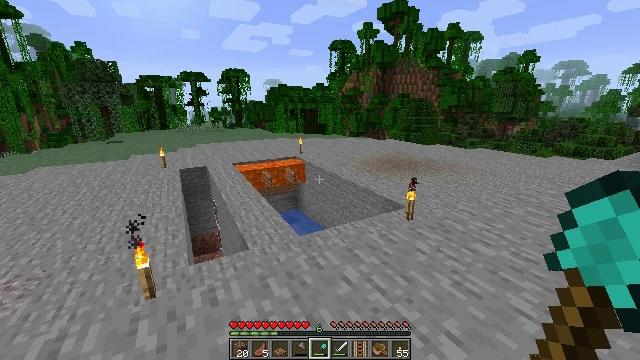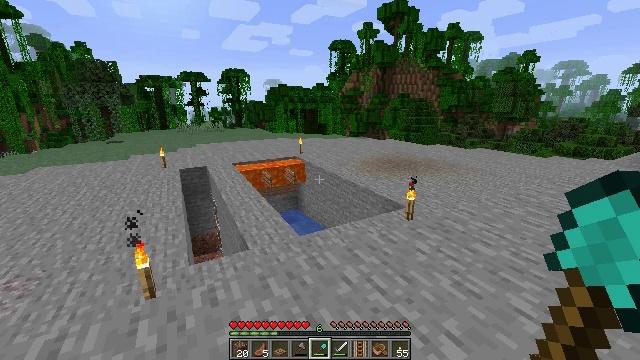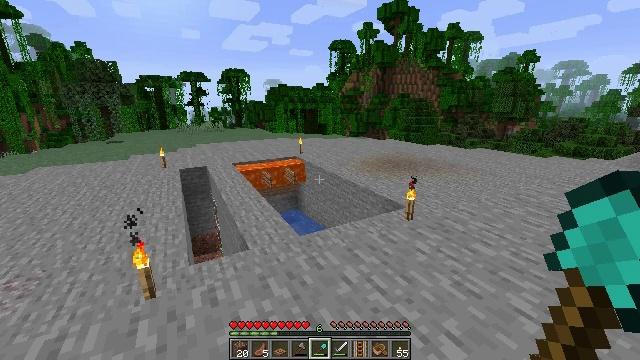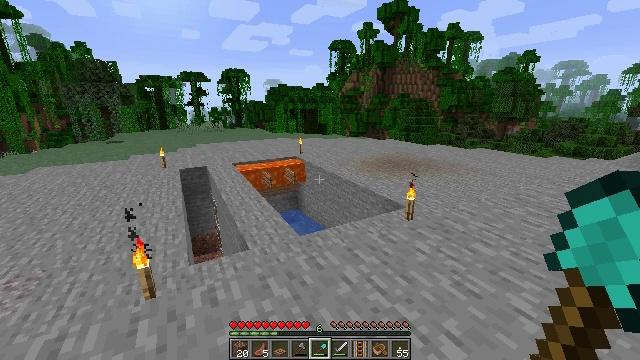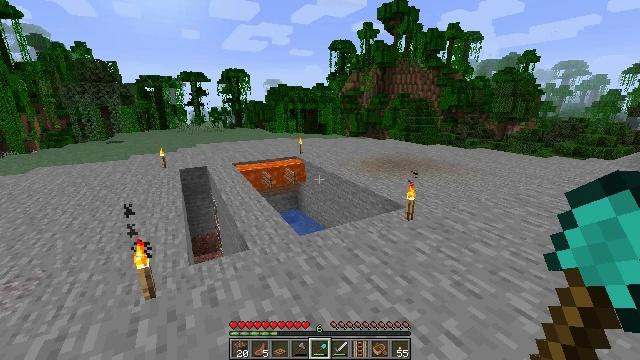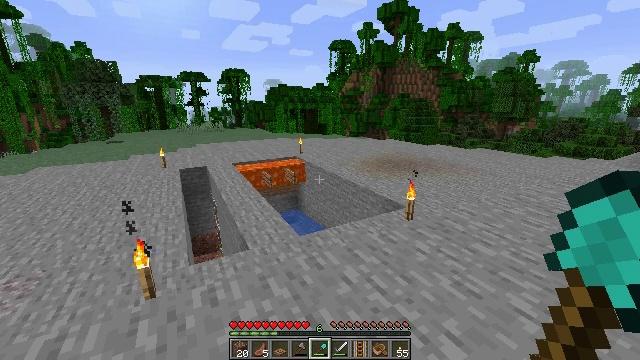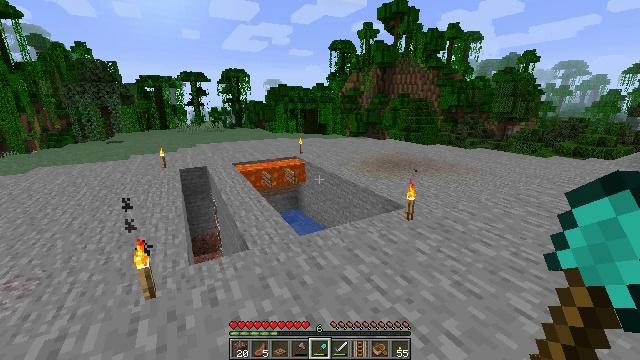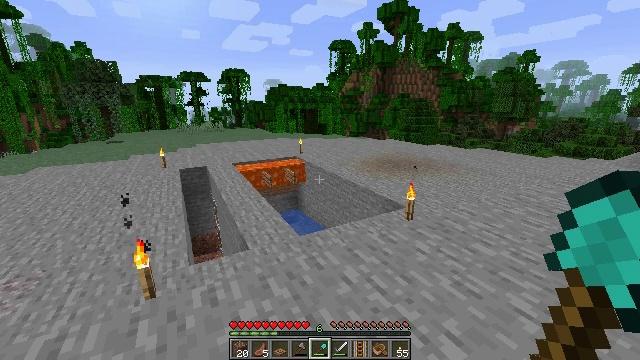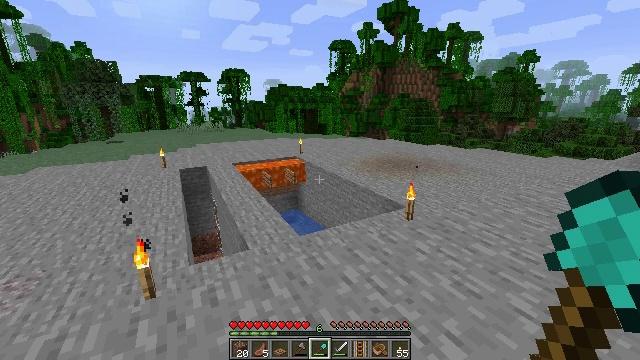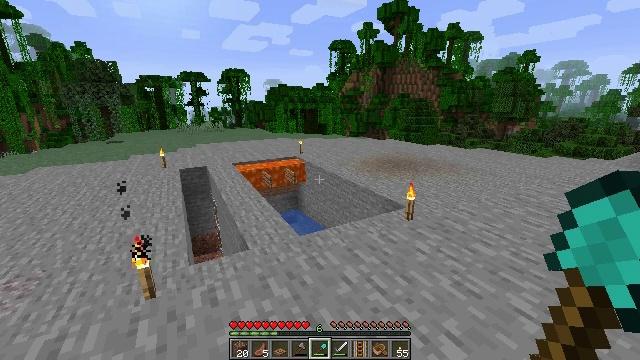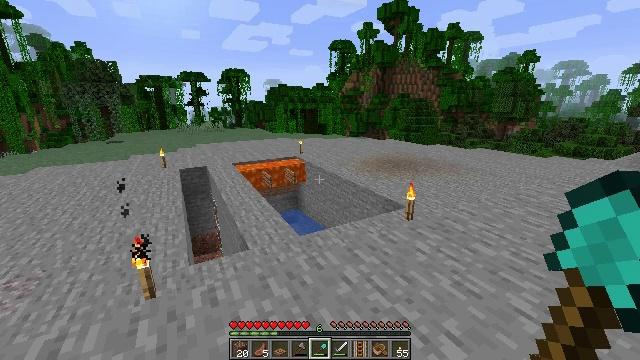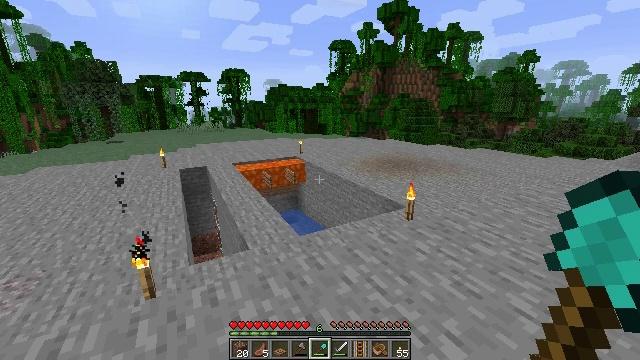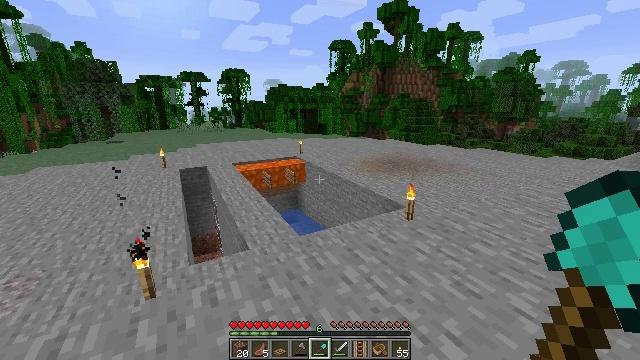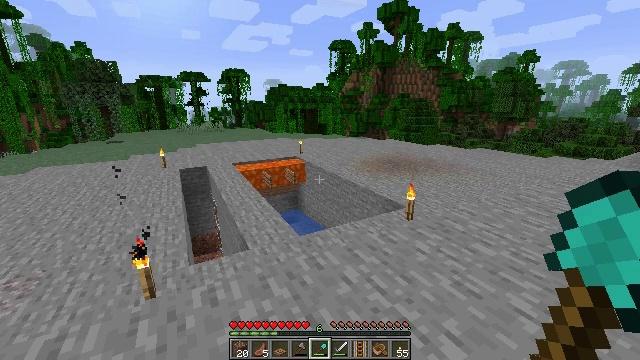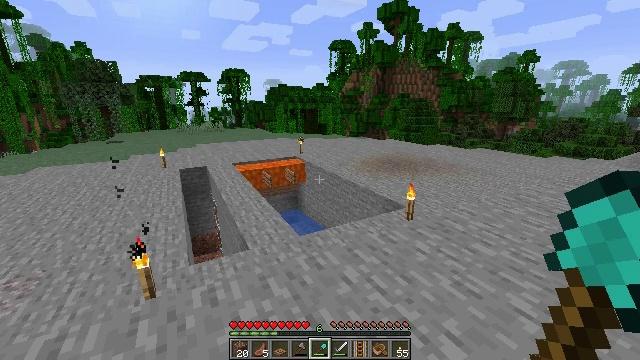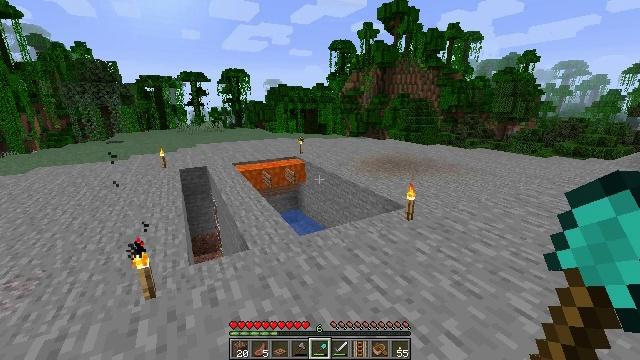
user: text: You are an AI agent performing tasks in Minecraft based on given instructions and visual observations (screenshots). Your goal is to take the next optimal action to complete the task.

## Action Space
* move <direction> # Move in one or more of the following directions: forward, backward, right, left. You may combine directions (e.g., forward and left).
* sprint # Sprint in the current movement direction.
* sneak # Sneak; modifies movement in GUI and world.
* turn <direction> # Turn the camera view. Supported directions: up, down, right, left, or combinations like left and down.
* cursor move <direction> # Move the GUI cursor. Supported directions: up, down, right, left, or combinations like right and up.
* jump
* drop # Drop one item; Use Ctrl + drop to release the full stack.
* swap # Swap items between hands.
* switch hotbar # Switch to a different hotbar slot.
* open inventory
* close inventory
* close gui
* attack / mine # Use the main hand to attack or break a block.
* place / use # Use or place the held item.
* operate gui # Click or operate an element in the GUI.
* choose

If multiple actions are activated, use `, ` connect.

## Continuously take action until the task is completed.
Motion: motion action
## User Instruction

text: Pick up the poppy from the field.
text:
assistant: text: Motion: no_op
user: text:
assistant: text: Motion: no_op
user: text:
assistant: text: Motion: no_op
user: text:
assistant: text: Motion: no_op
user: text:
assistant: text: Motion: no_op
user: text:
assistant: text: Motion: no_op
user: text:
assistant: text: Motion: no_op
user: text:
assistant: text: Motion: no_op
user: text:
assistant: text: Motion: no_op
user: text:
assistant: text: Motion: no_op
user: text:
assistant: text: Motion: no_op
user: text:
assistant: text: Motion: no_op
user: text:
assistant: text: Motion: no_op
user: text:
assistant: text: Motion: no_op
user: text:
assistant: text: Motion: no_op
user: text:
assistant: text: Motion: no_op
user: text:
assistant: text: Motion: no_op
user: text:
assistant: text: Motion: no_op
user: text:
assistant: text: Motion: no_op
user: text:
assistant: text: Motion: no_op
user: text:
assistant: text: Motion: no_op
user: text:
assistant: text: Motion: no_op
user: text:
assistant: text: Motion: no_op
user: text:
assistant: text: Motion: no_op
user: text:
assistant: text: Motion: no_op
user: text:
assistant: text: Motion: no_op
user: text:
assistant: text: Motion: no_op
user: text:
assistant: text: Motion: no_op
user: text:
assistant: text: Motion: no_op
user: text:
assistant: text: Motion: no_op